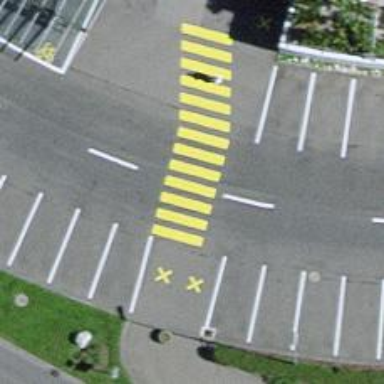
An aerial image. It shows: Zebra crossing on the road.